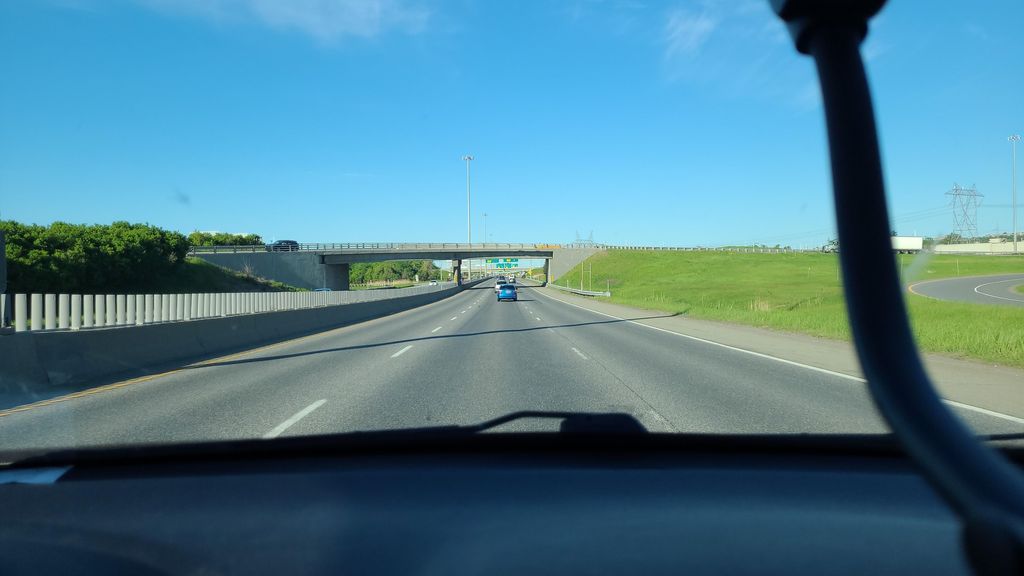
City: quebec_city